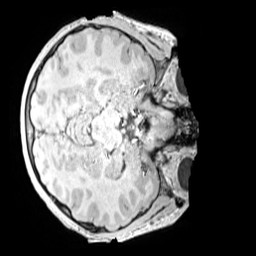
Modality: MP2RAGE
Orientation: axial
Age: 13
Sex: male
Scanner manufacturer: siemens
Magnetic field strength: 3 T
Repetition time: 4 s
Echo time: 0.00299 s